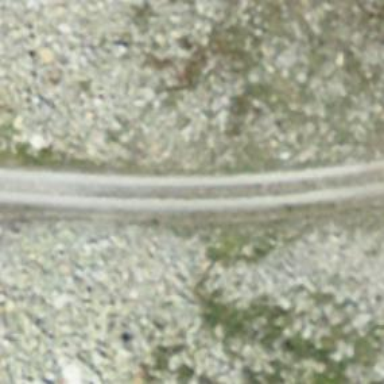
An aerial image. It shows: Gravel track with Grade 3 quality.